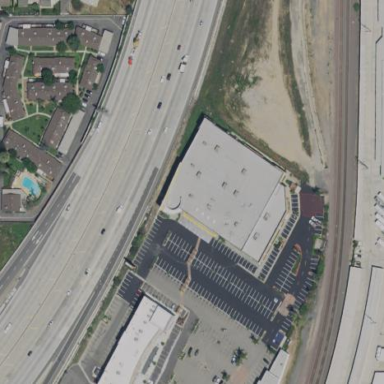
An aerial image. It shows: Fitness center building.